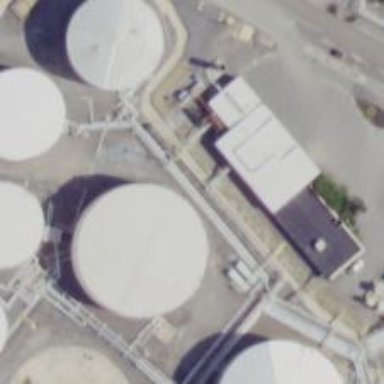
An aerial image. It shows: Building with storage tank.